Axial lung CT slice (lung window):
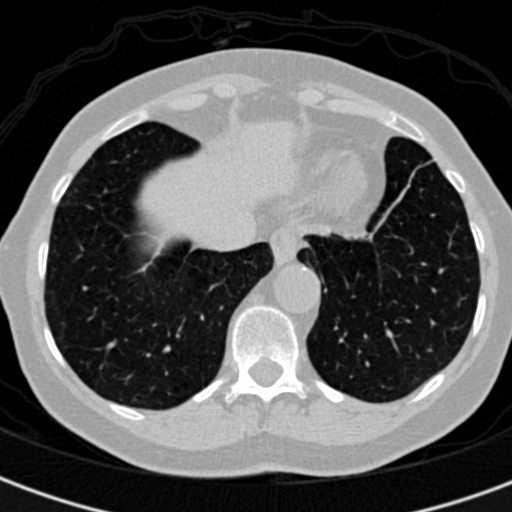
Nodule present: no